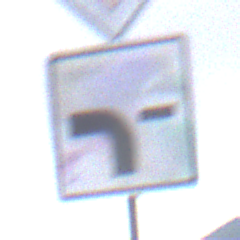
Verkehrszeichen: VerlaufVorfahrtsstrasse6
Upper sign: Vorfahrtsstrasse
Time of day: SunriseSunset
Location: Outdoor (Beach)
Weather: Overcast
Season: NotSpecified
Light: Natural